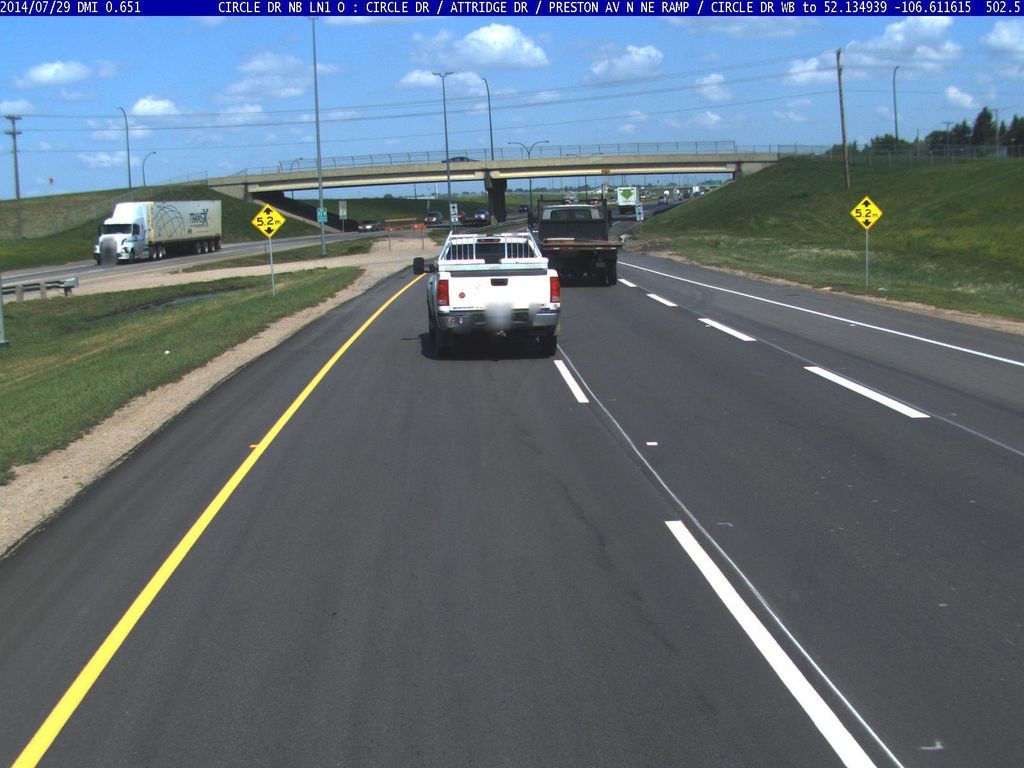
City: saskatoon